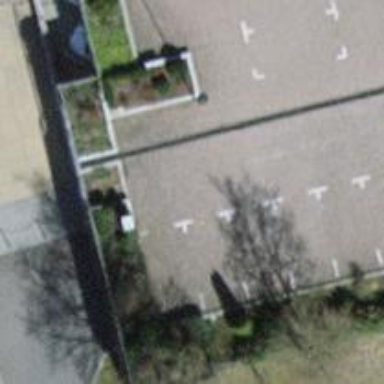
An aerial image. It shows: Parking entrance.